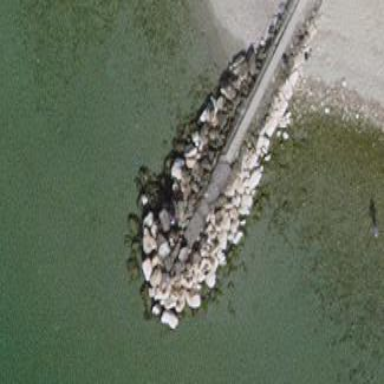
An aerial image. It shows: Man-made groyne.